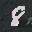
Label: 8